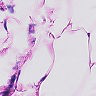
Metastatic tissue present: no